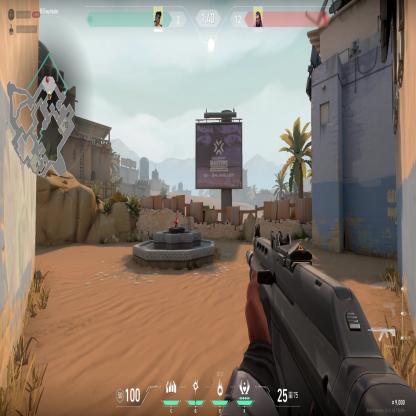
Label: enemy